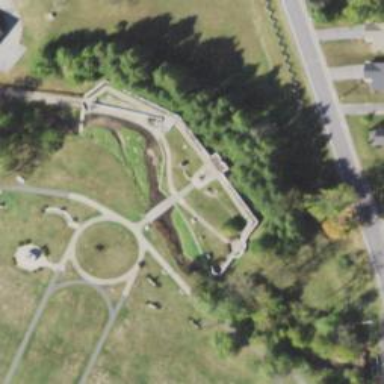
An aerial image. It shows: Historical war memorial.